Question: How do i create a 3x3 table (in tabular form) and every cell has a different image.
But i want to create the cell and then in it add the picture of the icon, not make the icon an movieClip and directly adding it after that.
I'm trying to have 3 rows :
row will be Time1 ,Time2 ,Time3.
row Turbo1 ,Turbo2 ,Turbo3
row will be something like Speed1, Speed2, Speed3 .
Something like the picture below.
(in blue are the names of the bitmaps/movieClips/names of the pictures I am using for every icon)
i was thinking of doing it like this
'''
private var testArr:Array = new Array();
public function MainClass()
{
for(var i:int=0; i<3; i++)
{
testArr[i]= new Array();
for(var j:int = 0 ; j<3 ; j++)
{
testArr[i][j] = new IconClass();
this.addChild(testArr[i][j]);
testArr[i][j].x=testArr[i][j].width*j + j*10;
testArr[i][j].y=testArr[i][j].height*i + i*10;
testArr[i][j].addEventListener(MouseEvent.CLICK, somethingFancy );
}
}
'''
}
and on i would pass the image that it needs to have. But! how would it be done ??
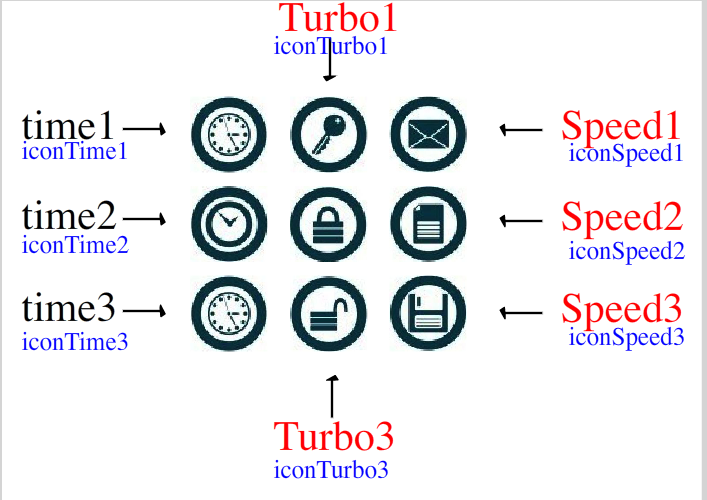
Answer: So as discussed there are a couple of useful designs. For handling the different images for different states I would create an 'Icon' class that is a display object that handles what images to load for the different states.
That would look something like:
'''
package
{
import flash.display.Sprite;
public class icon extends Sprite
{
private var _images:Vector.<Object>;
public var isEnabled:Boolean;
public function icon() {
_images = new Vector.<Object>();
}
//in this functions all the images you need for different states
private function addImage( state:String, bitmap:Bitmap ):void {
_images.push( { state:state, image:bitmap } );
}
//change the image of the sprite, based on the state ( i.e. - mouseOver, mouseOut )
public function changeState( state:String ):void {
var i:int;
state = isActive ? "enabled" + state : "disabled" + state;
for ( ; i < _images.length; i++ ) {
if ( _images[i].state == state ) {
updateImage( _images[i].image );
}
}
}
private function updateImage( bitmap:Bitmap ):void {
//do image changing here to new bitmap
}
}
}
'''
And what is happening here is the 'icon' class will have a vector of objects that associate the correct bitmap to the correct state. Now how that would be setup in your table might look something like this:
'''
private var _iconList:Vector.<icon>;
public function MainClass():void {
createSprites();
_iconList = new Vector.<icon>();
var rows :int = 3,
columns :int = 3,
startX :int = 0, //set to some x coordinate
startY :int = 0, //set to some y coordinate
padding :int = 5,
i :int,
j :int,
currentIndex:int;
for ( i = 0; i < rows; i++ ) {
for ( j = 0; j < columns; j++ ) {
_iconList[currentIndex].x = startX + i * ( _iconList[currentIndex].width + padding );
_iconList[currentIndex].y = startY + j * ( _iconList[currentIndex].height + padding );
_iconList[currentIndex].addEventListener( MouseEvent.MOUSE_OVER, onMouseOver );
_iconList[currentIndex].addEventListener( MouseEvent.MOUSE_OUT, onMouseOut );
addChild( _iconList[currentIndex] );
currentIndex++;
}
}
}
private function createIcons():void {
var i:int;
for ( ; i < 9; i++ ) {
var ic:icon = new icon();
ic.addImage( "disabledMouseOver", "yourImageGetter()" ); //you're using a getAtlas() to a bitmap
ic.addImage( "disabledMouseOut", "yourImageGetter()" );
ic.addImage( "enabledMouseOver", "yourImageGetter()" );
ic.addImage( "enabledMouseOut", "yourImageGetter()" );
_iconList.push( ic );
}
}
private function onMouseOver( e:MouseEvent ):void {
var ic:icon = e.target as icon;
ic.changeState( "MouseOver" );
}
private function onMouseOut( e:MouseEvent ):void {
var ic:icon = e.target as icon;
ic.changeState( "MouseOut" );
}
'''
So what's happening here:
- We create an icon class that has storage for the different bitmap images and different states to associate them with- In our main class, we do 'createIcons()' which makes new 'icons' and adds the different images for the different states- Then we create our table with the list of icons in '_iconList' and add the mouse event listeners to each of them.- The listeners 'onMouseOver' and 'onMouseOut' call the targeted icon 'changeState()' which will then handle the correct image to switch between.
Edit:
- 'isEnabled''MOUSE_OVER''MOUSE_OUT'